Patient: sex F, age 54
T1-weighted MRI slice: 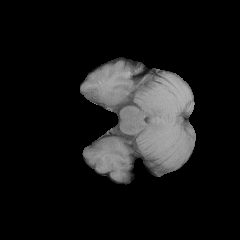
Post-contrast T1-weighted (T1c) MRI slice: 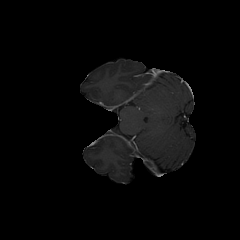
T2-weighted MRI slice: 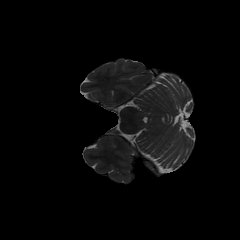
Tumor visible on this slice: no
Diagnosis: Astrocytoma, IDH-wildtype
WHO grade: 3